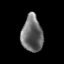
Tissue: lung
Cell type: Myeloid cells
Senescence score: 0.2153
Nuclear area (px): 750
Mean DAPI intensity: 107.96